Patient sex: M
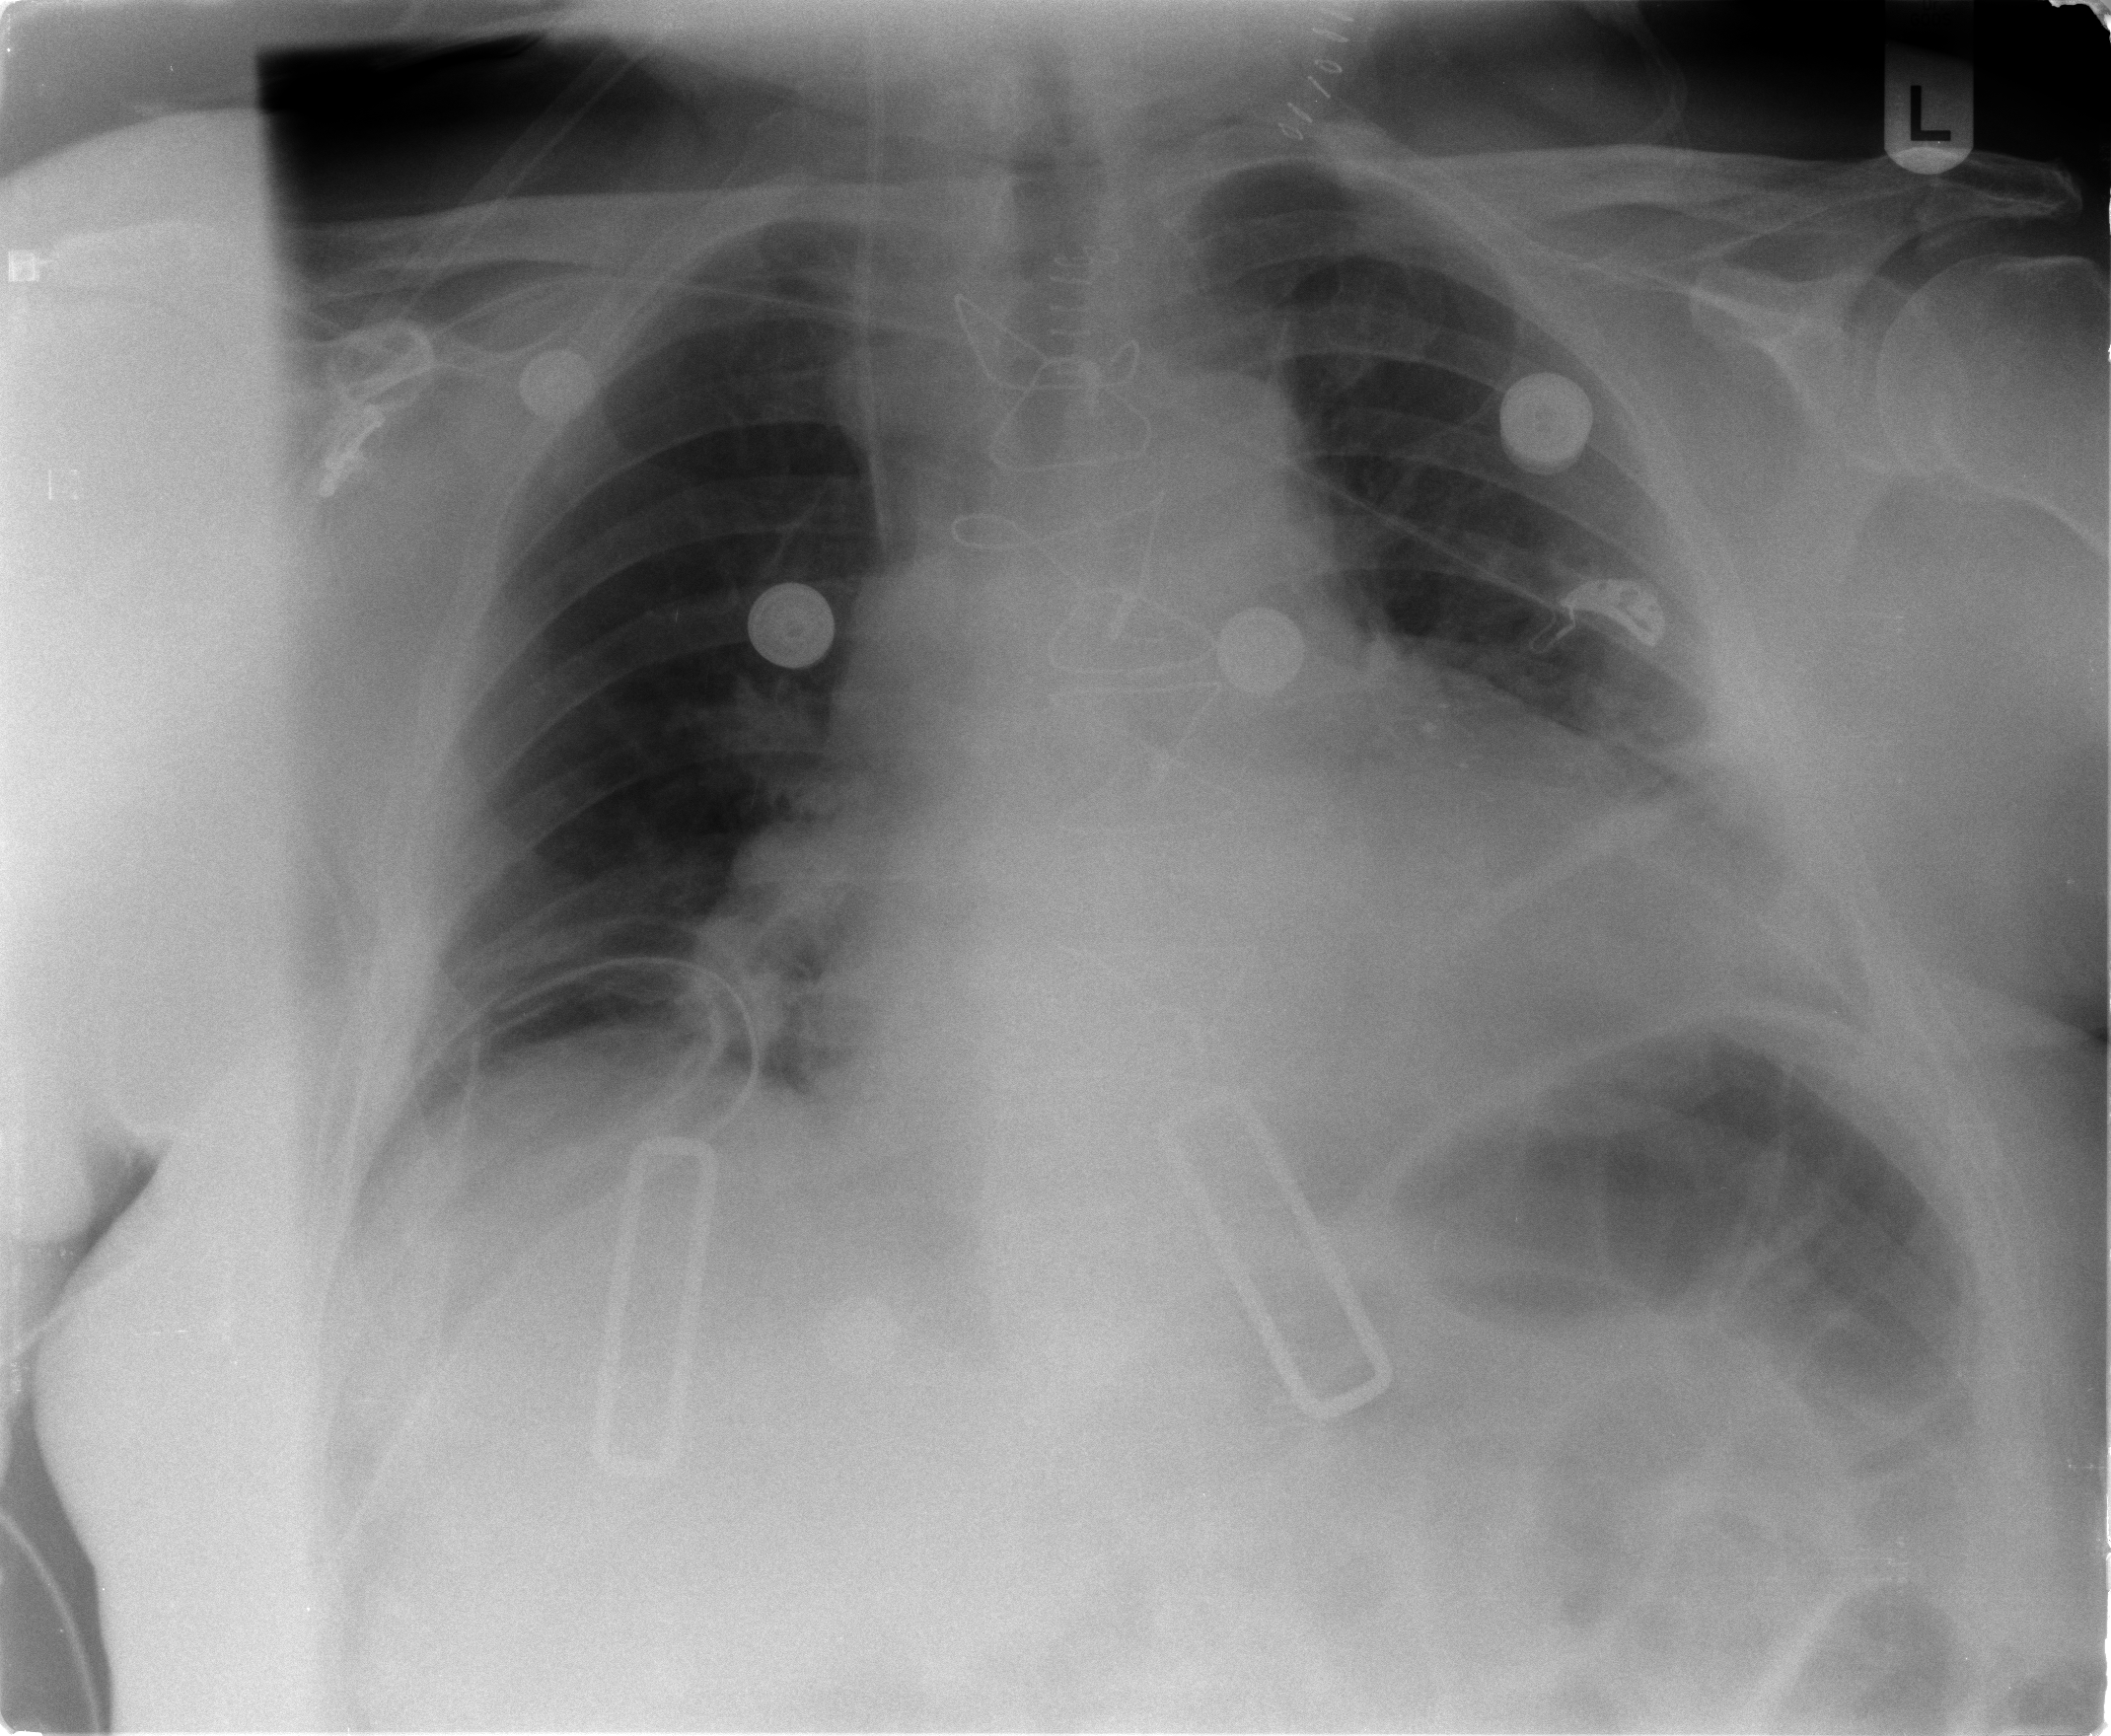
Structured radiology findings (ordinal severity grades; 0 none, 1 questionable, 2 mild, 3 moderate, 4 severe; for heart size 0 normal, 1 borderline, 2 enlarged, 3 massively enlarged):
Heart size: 2
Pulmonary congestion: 0
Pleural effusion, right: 0
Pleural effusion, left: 0
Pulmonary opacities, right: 0
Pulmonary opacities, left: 0
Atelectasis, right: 2
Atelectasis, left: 2